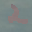
Label: 2